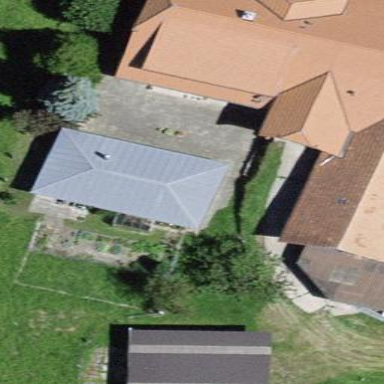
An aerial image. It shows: Shed building.